Field crop: maize
Growth stage: 2
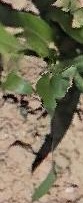
Species: maize